Question: I am working on a pygame project and I encountered a problem. I have two circles A and B as shown below. Which are overlapped Now I want to fill only some part of the circle which is common to both circles. Is there any way to achieve that?
I know I can fill circle B with red colour and circle A with white, but there is a certain area and circle A goes outside that area. So I cannot implement that.
The image of circles and filled position is mentioned in this image:

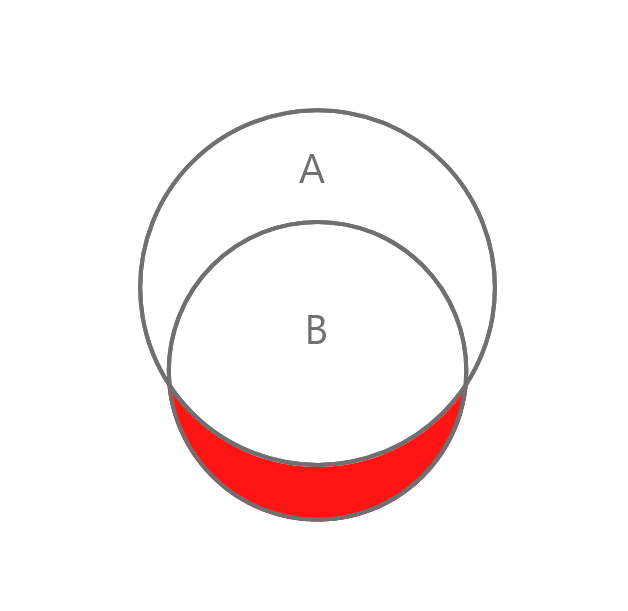
Answer: Create 2 <URL>:
'''
surf1 = pygame.Surface((500, 500), pygame.SRCALPHA)
surf2 = pygame.Surface((500, 500), pygame.SRCALPHA)
'''
Define the center point and radius of the 2 circles:
'''
pos1, rad1 = (250, 200), 100
pos2, rad2 = (250, 250), 80
'''
Draw the circles on the 2 surfaces, with the same color:
'''
pygame.draw.circle(surf1, (255, 0, 0, 255), pos1, rad1)
pygame.draw.circle(surf2, (255, 0, 0, 255), pos2, rad2)
'''
Blend one surface on the other, using the blend mode 'pygame.BLEND_RGBA_MIN':
'''
surf1.blit(surf2, (0, 0), special_flags = pygame.BLEND_RGBA_MIN)
'''
At this point 'surf1' contains the intersection area of the 2 circles.
<URL>
To get the outer section, another step is required. Blend 'surf1' on 'surf2', using the blend mode 'pygame.BLEND_RGBA_MIN':
'''
surf2.blit(surf1, (0, 0), special_flags = pygame.BLEND_RGBA_SUB)
'''
Now 'surf2' contains the the part of which is left if is subtracted:
<URL>
---
Minimal example: <URL>
'''
import pygame
pygame.init()
window = pygame.display.set_mode((500, 500))
clock = pygame.time.Clock()
pos1, rad1 = (250, 200), 100
pos2, rad2 = (250, 250), 80
surf1 = pygame.Surface((500, 500), pygame.SRCALPHA)
surf2 = pygame.Surface((500, 500), pygame.SRCALPHA)
pygame.draw.circle(surf1, (255, 0, 0, 255), pos1, rad1)
pygame.draw.circle(surf2, (255, 0, 0, 255), pos2, rad2)
surf1.blit(surf2, (0, 0), special_flags = pygame.BLEND_RGBA_MIN)
surf2.blit(surf1, (0, 0), special_flags = pygame.BLEND_RGBA_SUB)
run = True
while run:
clock.tick(60)
for event in pygame.event.get():
if event.type == pygame.QUIT:
run = False
if event.type == pygame.KEYDOWN:
print(pygame.key.name(event.key))
window.fill((255, 255, 255))
window.blit(surf2, (0, 0))
pygame.draw.circle(window, (128, 128, 128), pos1, rad1+1, 3)
pygame.draw.circle(window, (128, 128, 128), pos2, rad2+1, 3)
pygame.display.flip()
'''